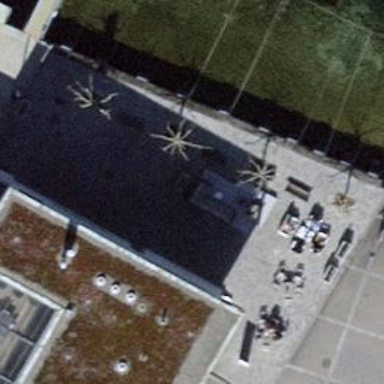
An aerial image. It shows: Café.